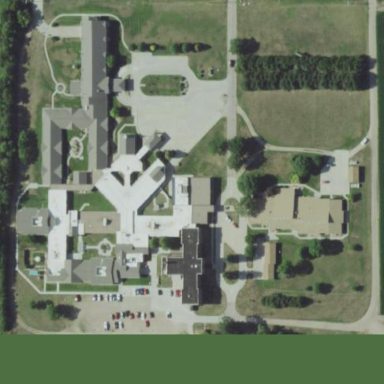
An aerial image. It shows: Nursing home.